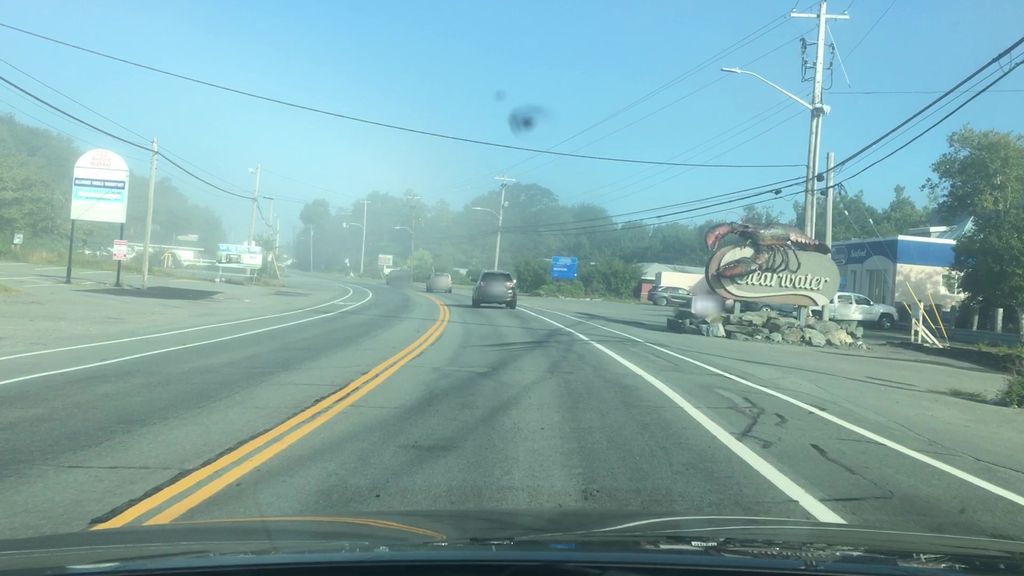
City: halifax